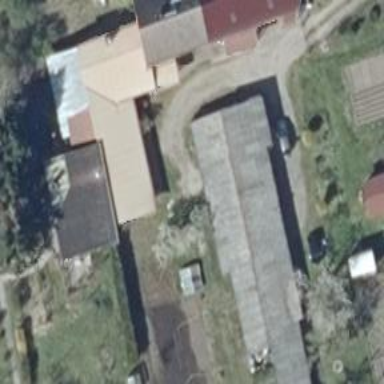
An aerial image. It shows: Building with gabled roof.